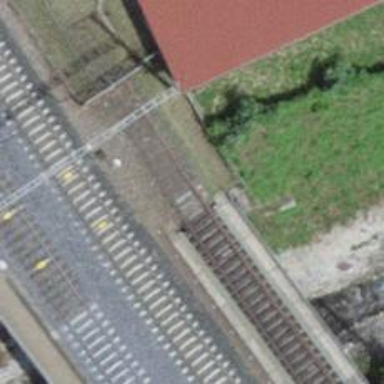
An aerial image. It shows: Single-track railway bridge with electrified contact line. It serves as spur service.